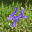
Label: 4